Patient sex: M
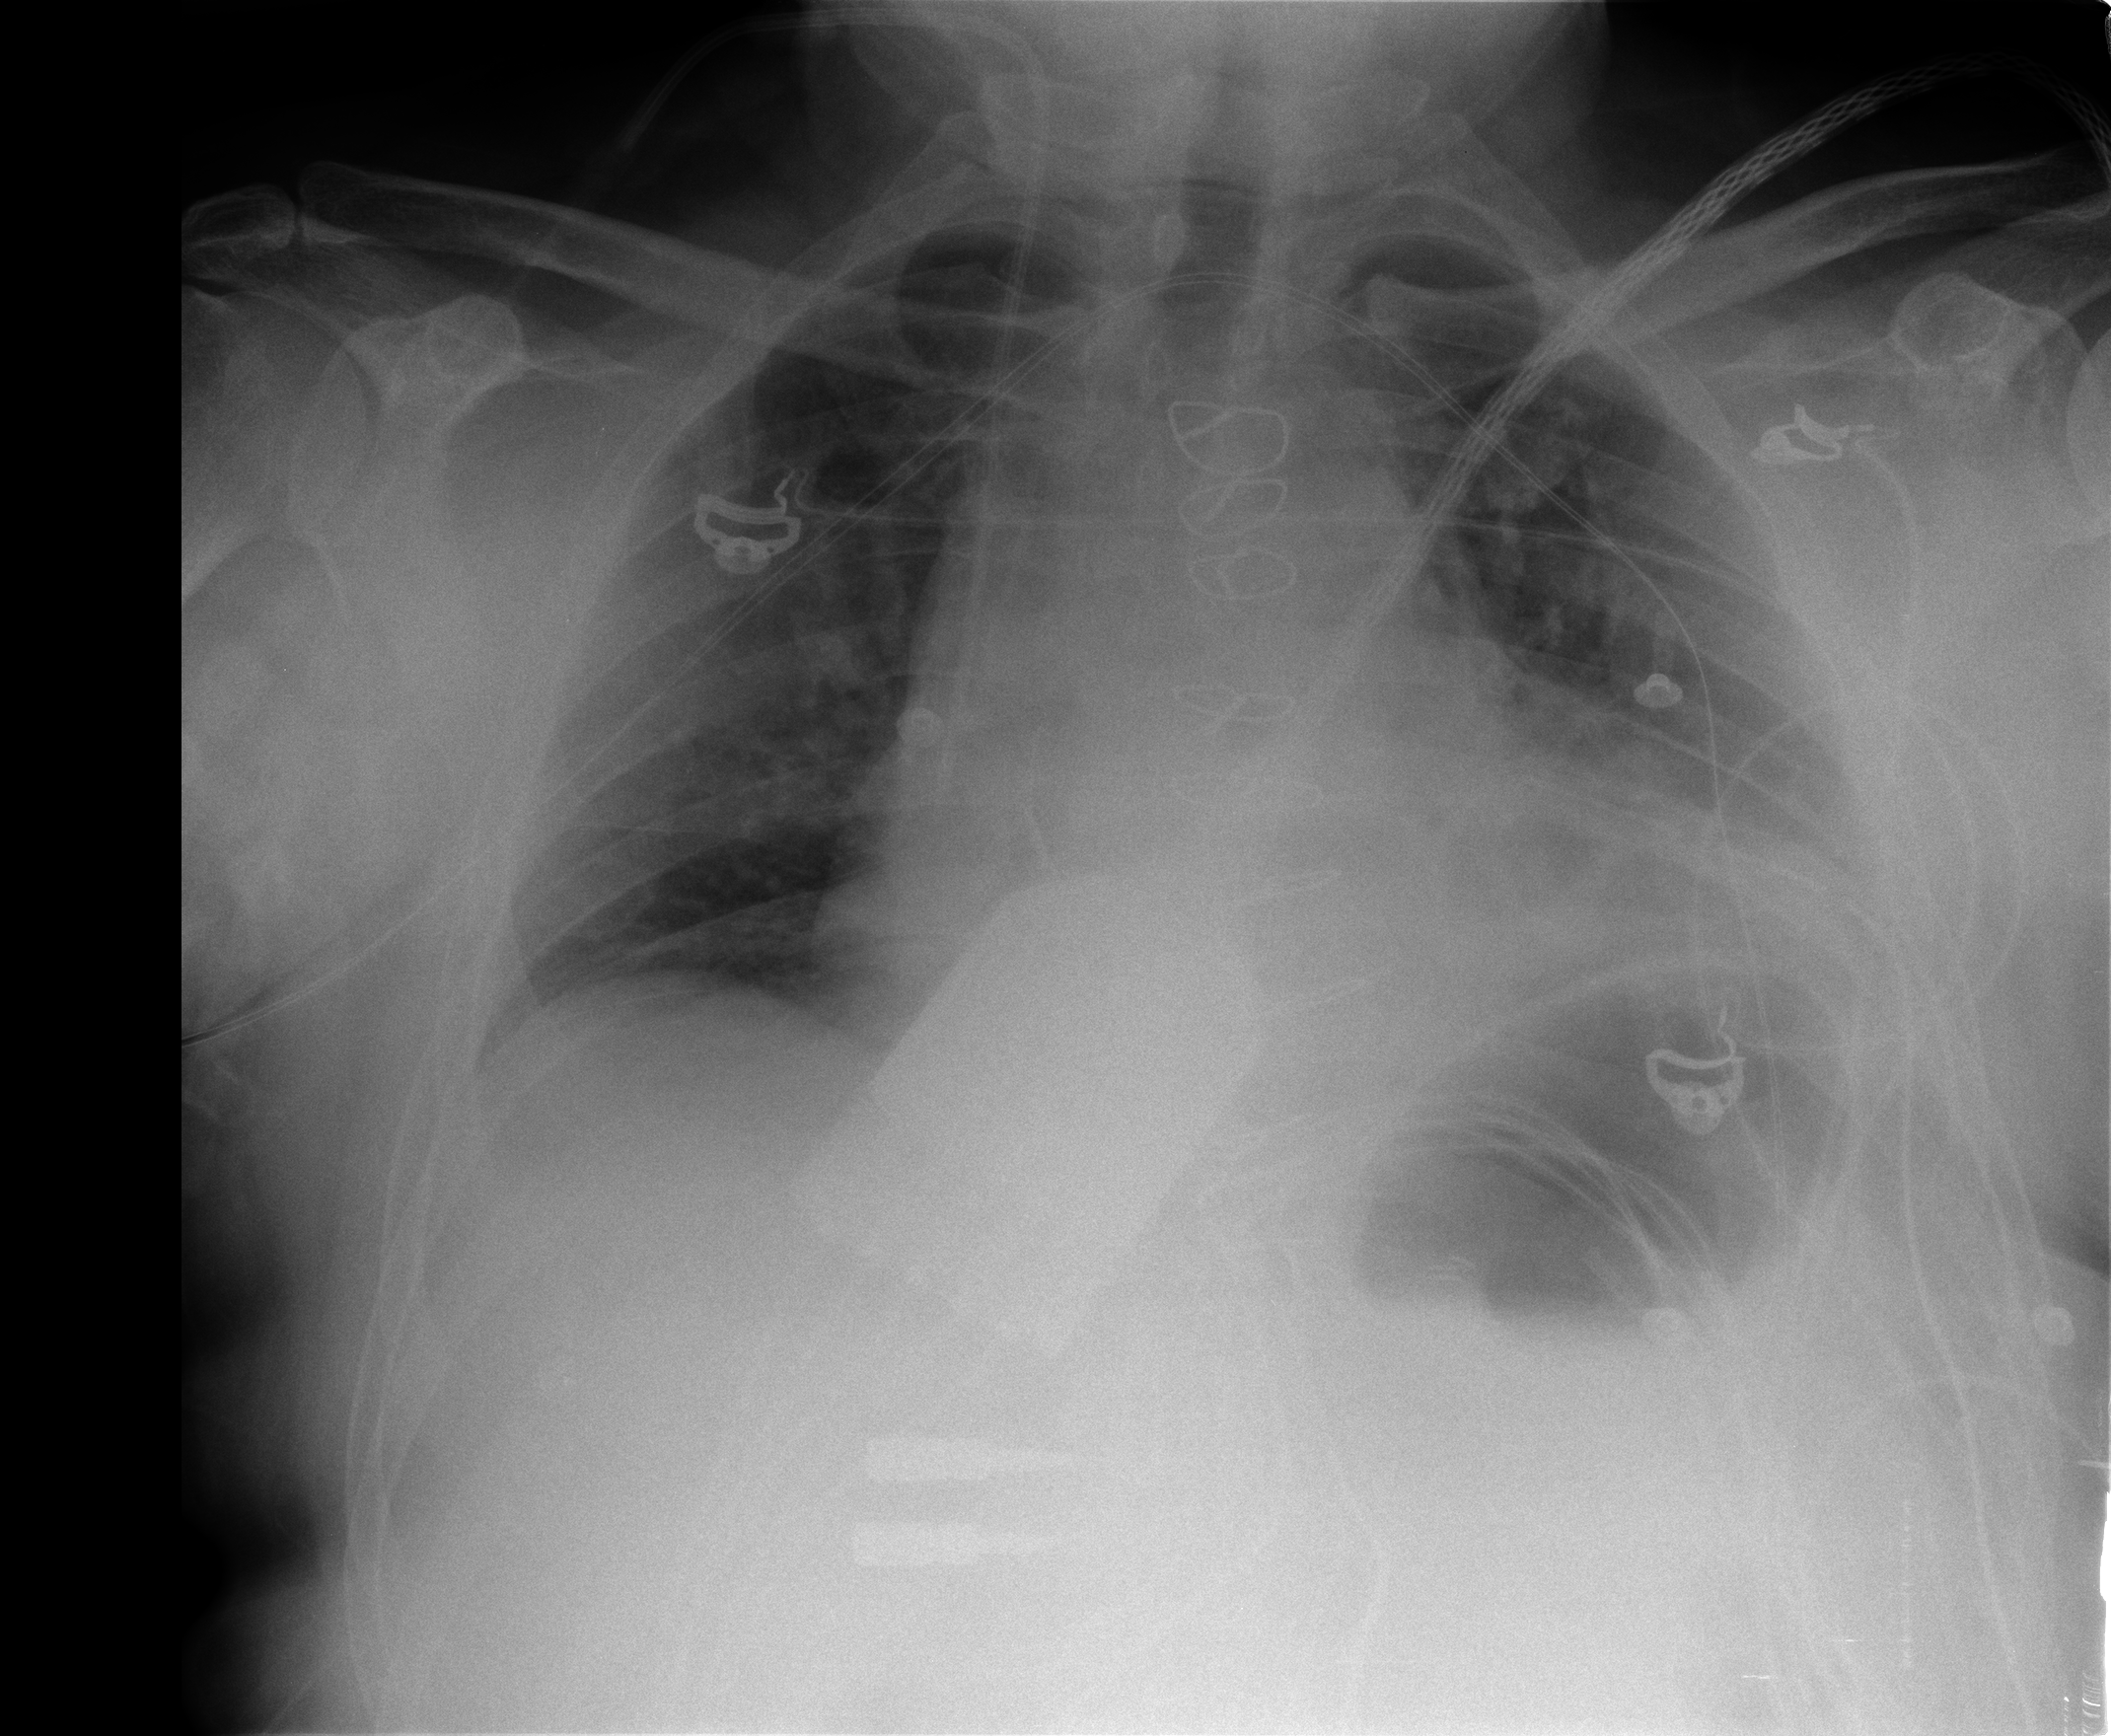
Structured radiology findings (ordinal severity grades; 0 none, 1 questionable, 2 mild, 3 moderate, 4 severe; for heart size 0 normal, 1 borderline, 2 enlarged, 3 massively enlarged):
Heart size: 2
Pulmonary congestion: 1
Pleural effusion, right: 0
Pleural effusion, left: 2
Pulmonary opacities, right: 0
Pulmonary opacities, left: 0
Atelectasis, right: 2
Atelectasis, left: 2